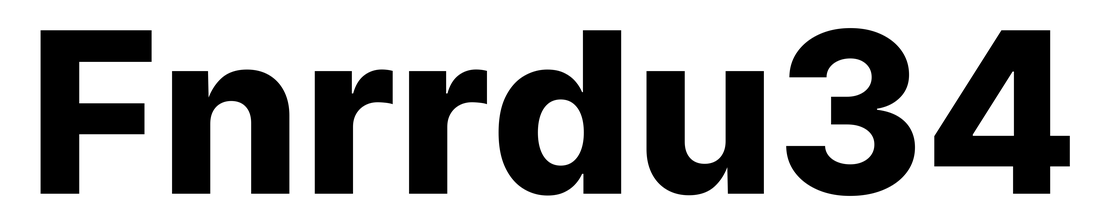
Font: Inter_ExtraBold